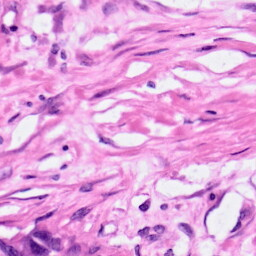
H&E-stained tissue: Pancreatic